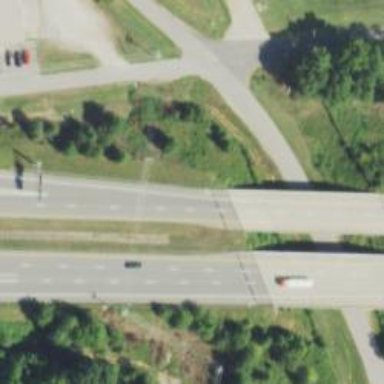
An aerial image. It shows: Motorway junction.